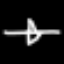
Label: airplane